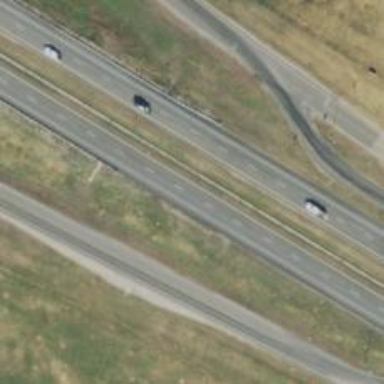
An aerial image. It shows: Motorway.